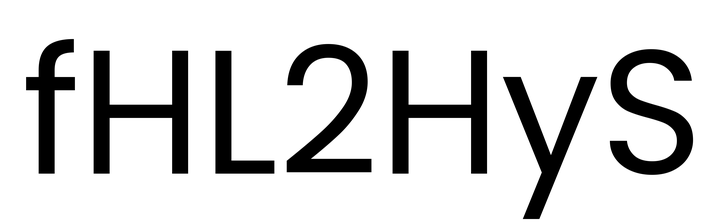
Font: Poppins-Regular